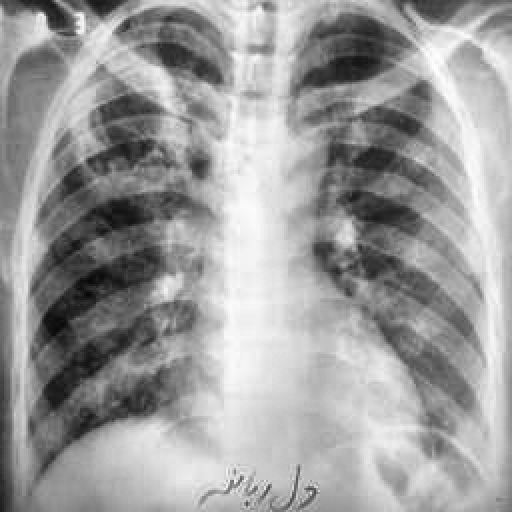
Finding: TUBERCULOSIS